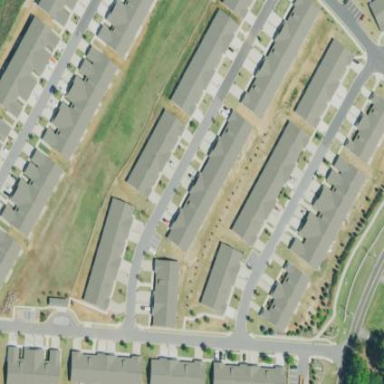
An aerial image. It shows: Residential neighbourhood.